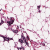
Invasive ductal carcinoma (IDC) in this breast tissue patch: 0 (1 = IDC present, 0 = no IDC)